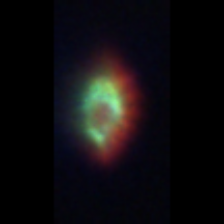
Taxon: Heterocapsa
Group: Dinoflagellates